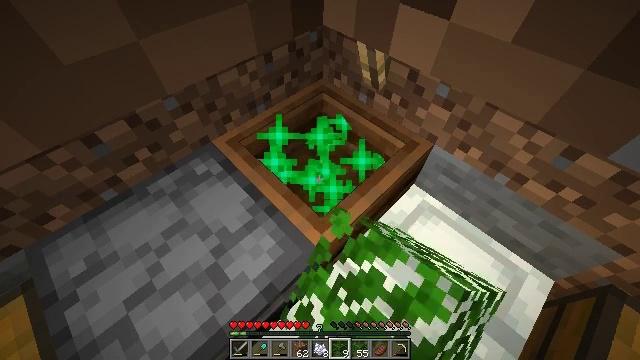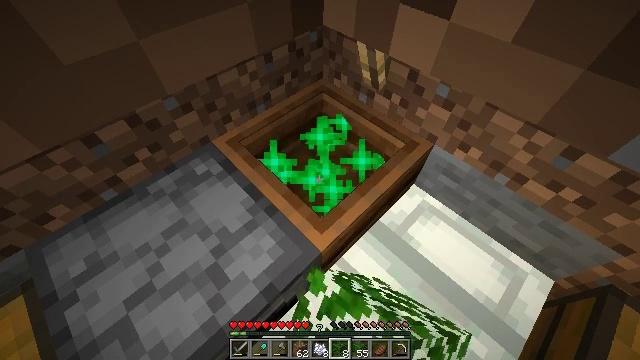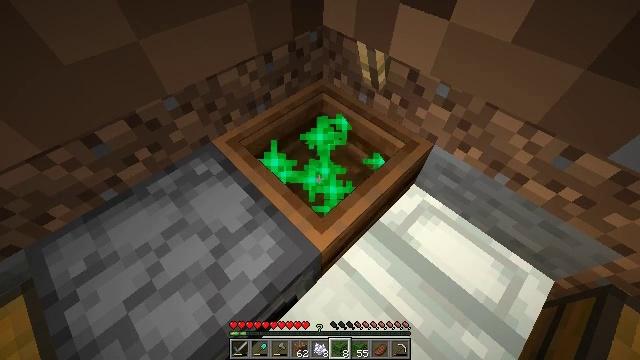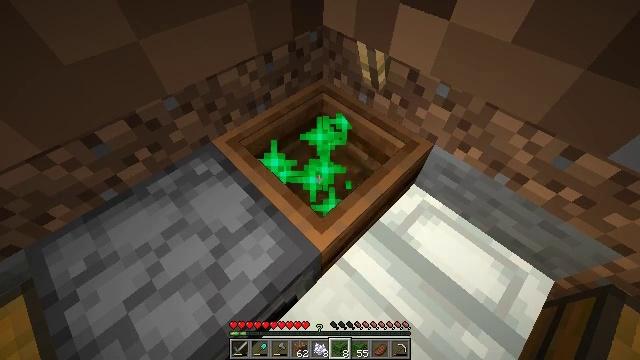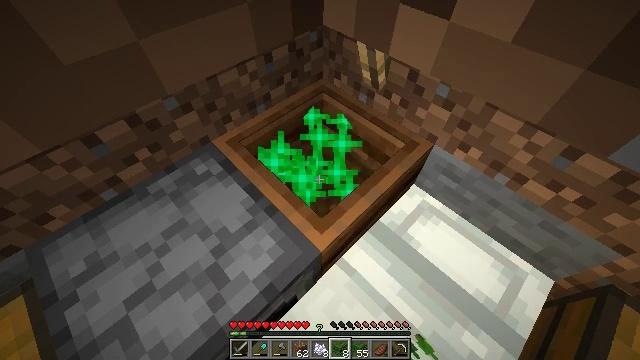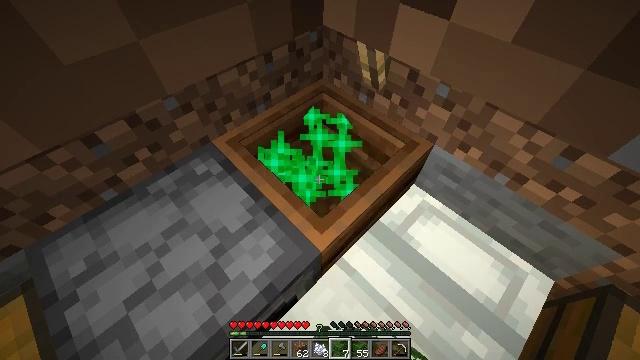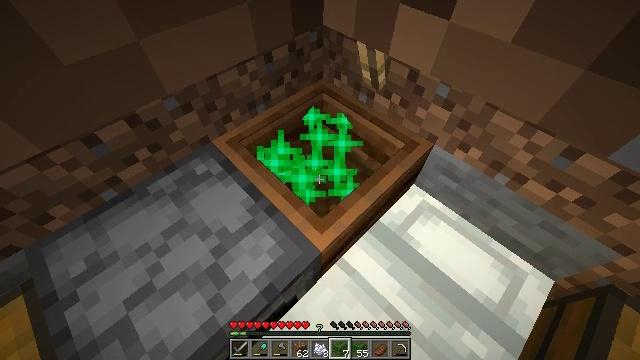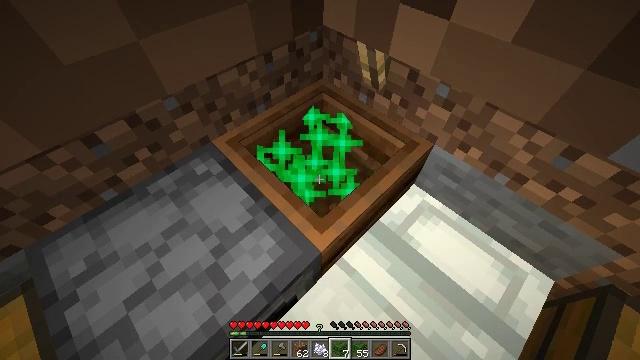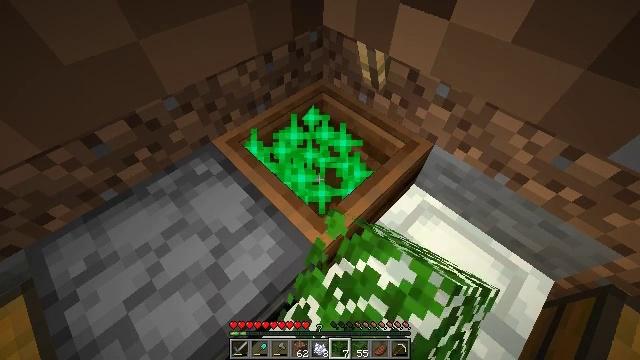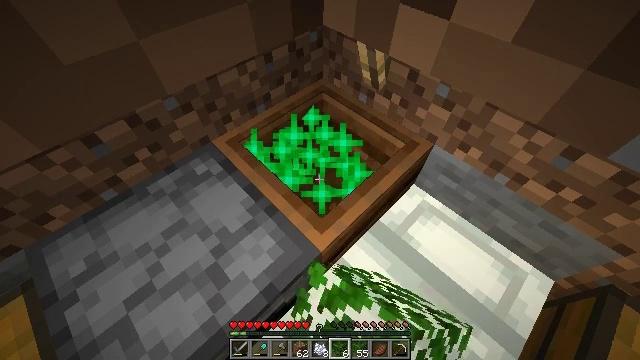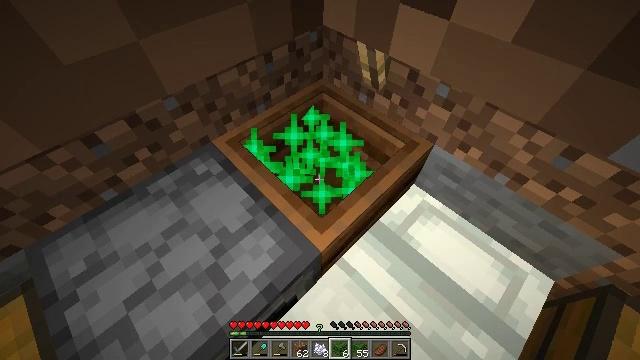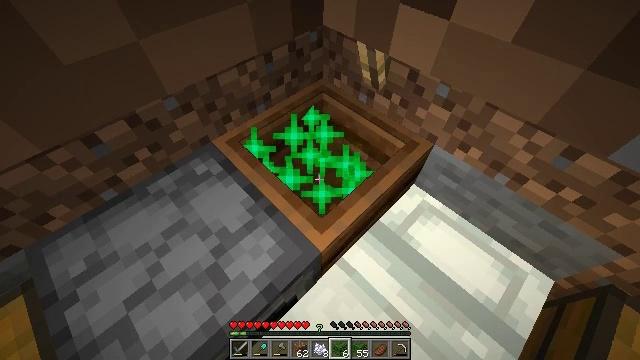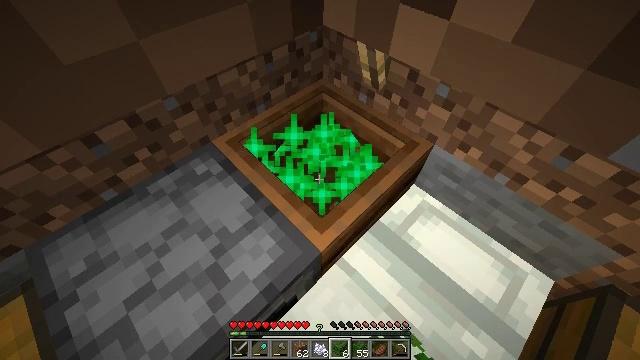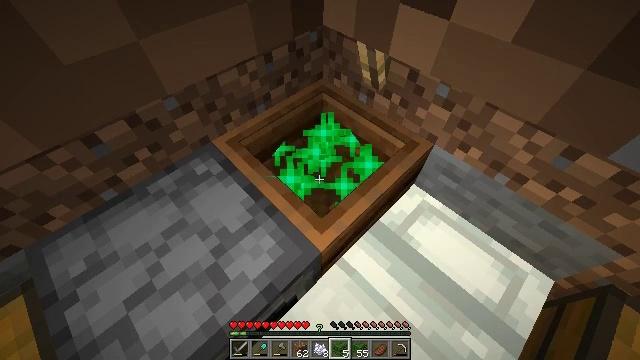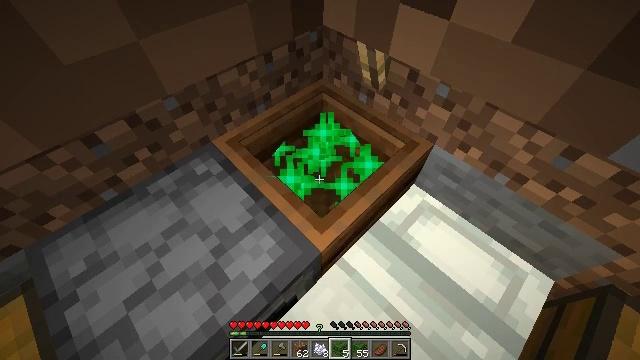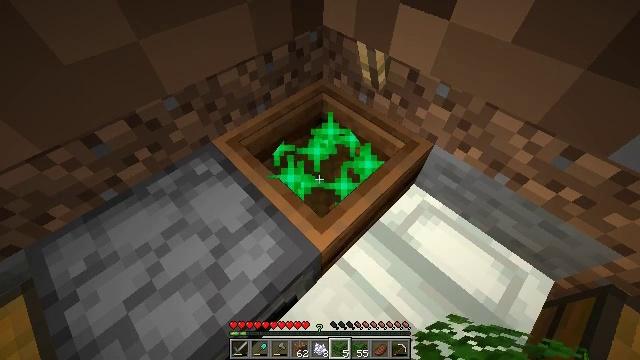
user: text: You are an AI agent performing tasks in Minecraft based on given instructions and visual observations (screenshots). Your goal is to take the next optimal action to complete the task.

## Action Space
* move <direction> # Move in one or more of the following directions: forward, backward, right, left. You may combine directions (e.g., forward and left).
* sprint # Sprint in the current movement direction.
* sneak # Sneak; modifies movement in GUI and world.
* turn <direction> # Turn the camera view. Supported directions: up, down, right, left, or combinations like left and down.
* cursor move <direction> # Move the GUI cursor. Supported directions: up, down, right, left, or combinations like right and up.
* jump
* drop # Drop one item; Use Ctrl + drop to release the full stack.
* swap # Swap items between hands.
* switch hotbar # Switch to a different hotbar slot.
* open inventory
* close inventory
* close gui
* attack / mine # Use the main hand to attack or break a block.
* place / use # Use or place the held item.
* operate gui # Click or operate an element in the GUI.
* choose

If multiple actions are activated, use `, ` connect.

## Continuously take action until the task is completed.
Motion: motion action
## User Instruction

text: Interact with crafting table for white dye.
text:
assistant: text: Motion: use / place
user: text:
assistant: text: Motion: use / place
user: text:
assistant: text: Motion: use / place
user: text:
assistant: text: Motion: use / place
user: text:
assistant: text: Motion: use / place
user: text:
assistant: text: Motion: use / place
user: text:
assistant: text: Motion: use / place
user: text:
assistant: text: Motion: use / place
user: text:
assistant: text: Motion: use / place
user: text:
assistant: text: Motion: use / place
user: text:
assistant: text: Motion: use / place
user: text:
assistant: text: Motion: use / place
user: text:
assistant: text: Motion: use / place
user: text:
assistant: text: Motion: use / place
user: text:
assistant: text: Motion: use / place
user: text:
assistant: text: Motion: use / place
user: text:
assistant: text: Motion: use / place
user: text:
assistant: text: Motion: use / place
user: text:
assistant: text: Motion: use / place
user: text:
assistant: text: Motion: use / place
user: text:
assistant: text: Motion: use / place
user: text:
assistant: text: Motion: use / place
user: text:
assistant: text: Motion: use / place
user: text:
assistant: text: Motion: use / place
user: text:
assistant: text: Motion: use / place
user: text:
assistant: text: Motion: use / place
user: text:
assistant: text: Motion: use / place
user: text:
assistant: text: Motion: use / place
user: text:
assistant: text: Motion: use / place
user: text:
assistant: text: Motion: use / place